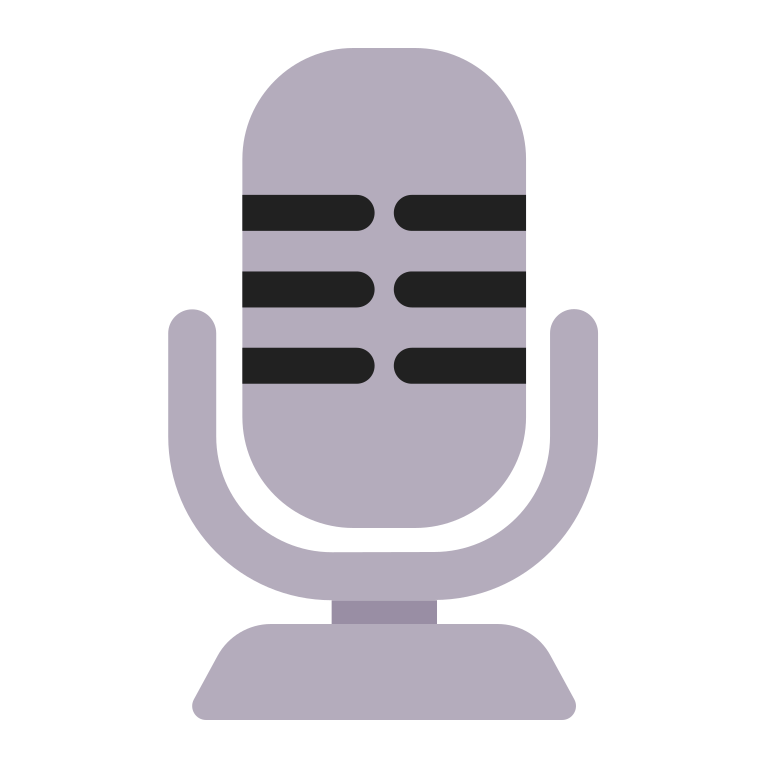
studio microphone flat